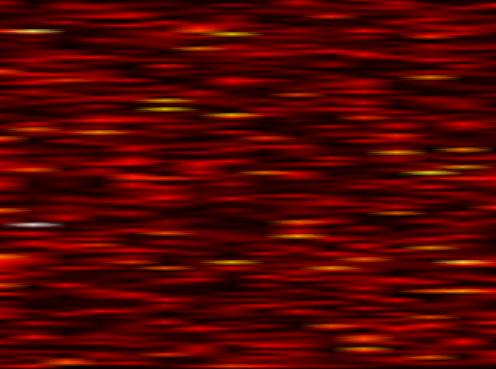
Label: OFDM